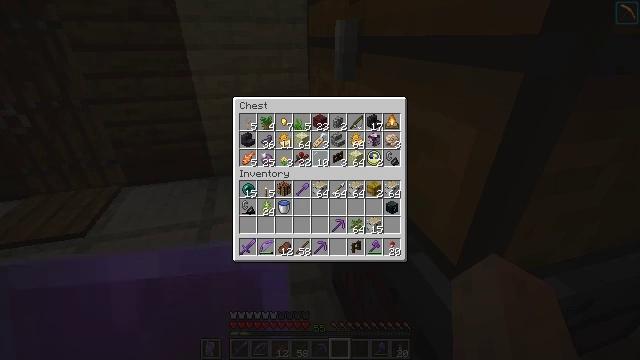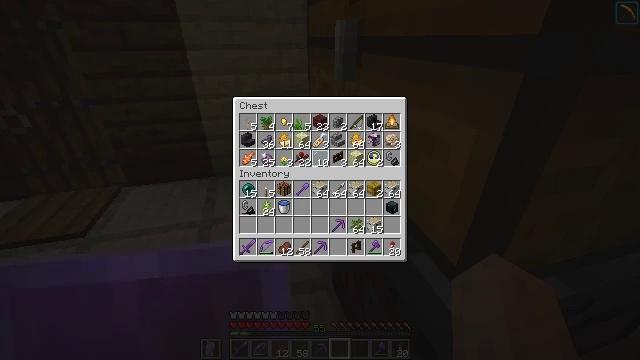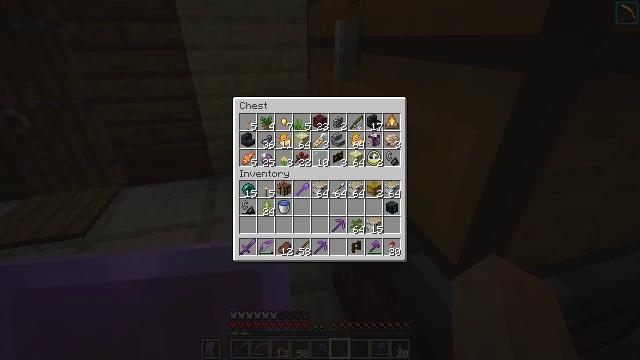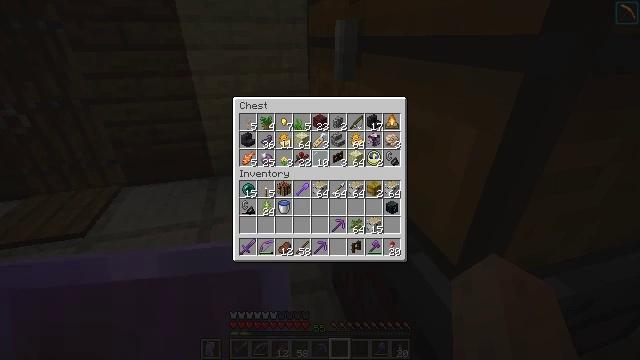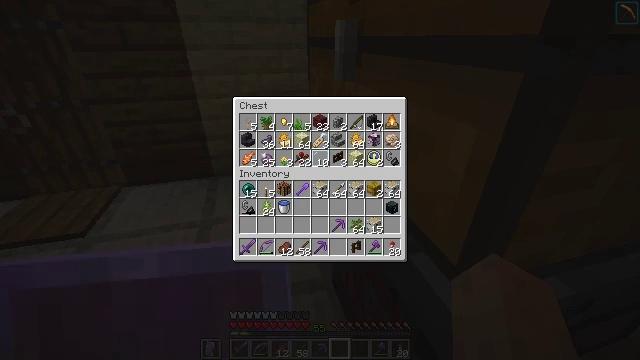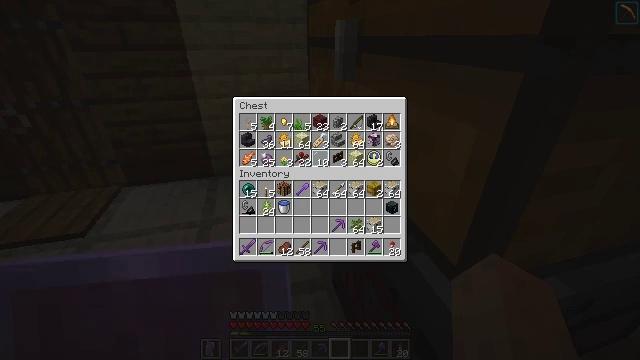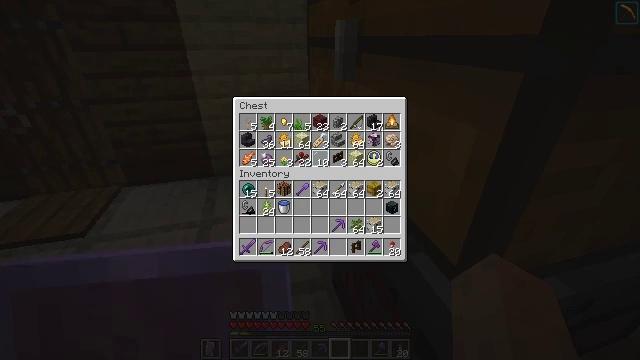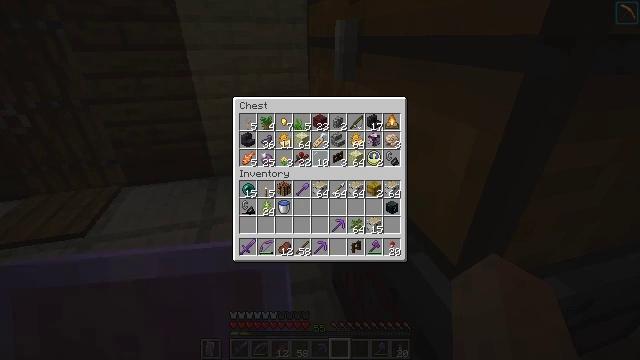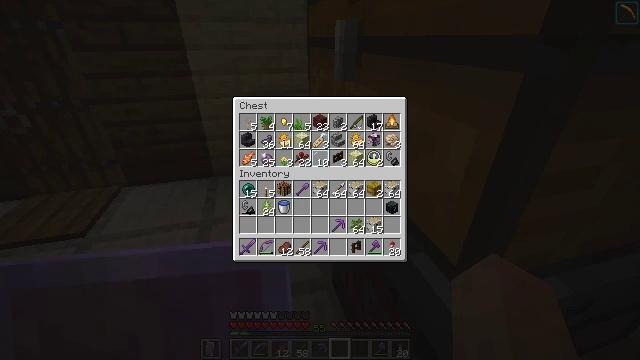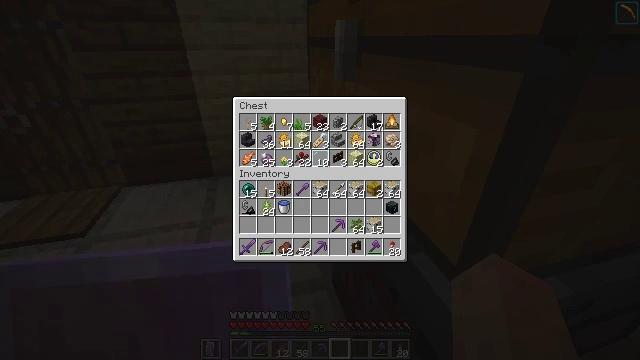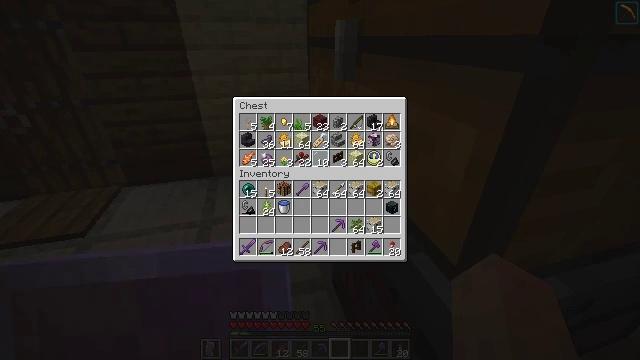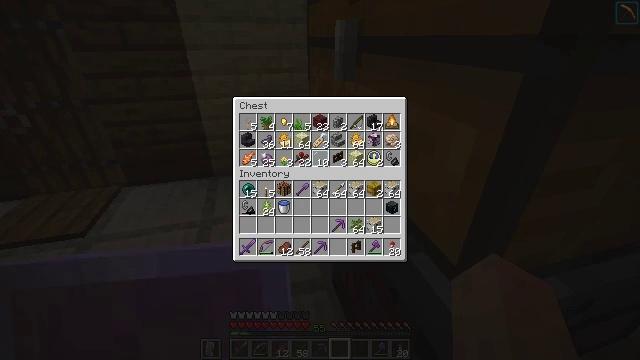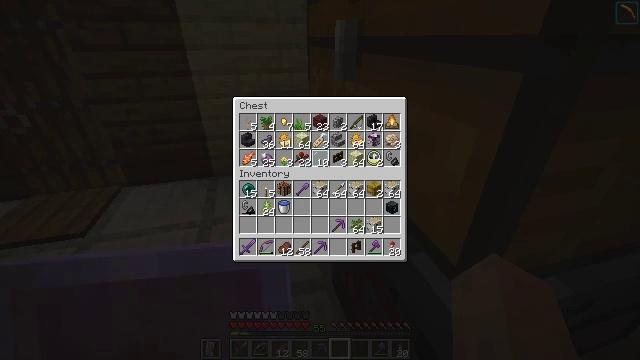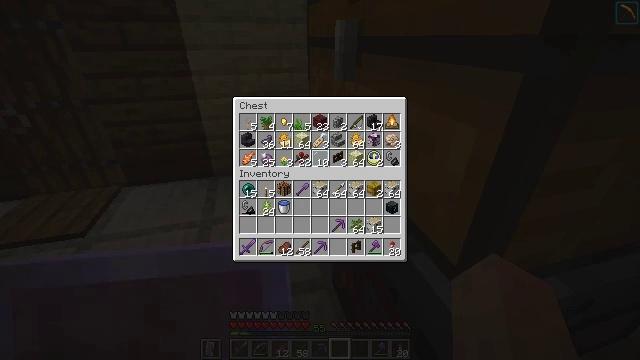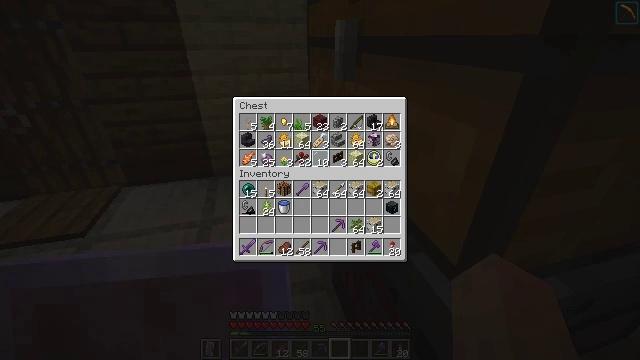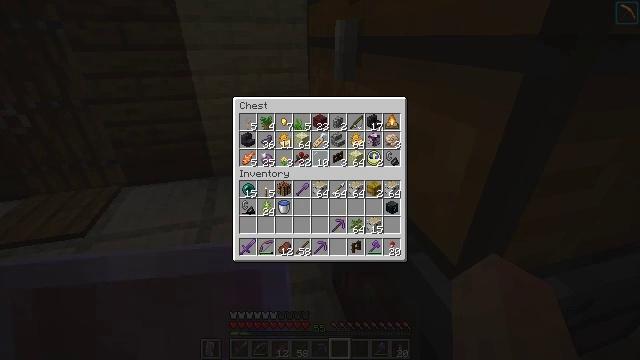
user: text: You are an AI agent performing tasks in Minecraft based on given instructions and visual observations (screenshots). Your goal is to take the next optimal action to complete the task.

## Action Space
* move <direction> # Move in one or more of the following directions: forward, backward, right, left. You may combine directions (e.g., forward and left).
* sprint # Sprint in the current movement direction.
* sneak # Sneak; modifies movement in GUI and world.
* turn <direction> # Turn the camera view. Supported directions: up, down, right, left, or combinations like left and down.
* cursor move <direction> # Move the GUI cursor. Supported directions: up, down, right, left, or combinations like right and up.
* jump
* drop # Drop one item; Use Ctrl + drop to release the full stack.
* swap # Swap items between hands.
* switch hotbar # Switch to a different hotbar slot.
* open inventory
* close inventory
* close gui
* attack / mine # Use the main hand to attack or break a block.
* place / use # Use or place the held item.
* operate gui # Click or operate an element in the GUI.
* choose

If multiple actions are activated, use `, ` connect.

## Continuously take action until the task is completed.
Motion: motion action
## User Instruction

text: Open the crafting table to craft a lead with string and slimeball.
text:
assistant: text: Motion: no_op
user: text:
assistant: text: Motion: no_op
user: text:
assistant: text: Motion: no_op
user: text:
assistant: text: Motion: no_op
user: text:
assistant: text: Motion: no_op
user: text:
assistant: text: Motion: no_op
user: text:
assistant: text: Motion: no_op
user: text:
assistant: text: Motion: no_op
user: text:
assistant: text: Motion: no_op
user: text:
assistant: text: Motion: no_op
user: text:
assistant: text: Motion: no_op
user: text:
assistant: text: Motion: no_op
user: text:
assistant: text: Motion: no_op
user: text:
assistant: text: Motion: no_op
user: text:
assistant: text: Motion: no_op
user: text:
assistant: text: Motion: no_op
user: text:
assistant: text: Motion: no_op
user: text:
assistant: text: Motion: no_op
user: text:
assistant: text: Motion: no_op
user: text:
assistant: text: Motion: no_op
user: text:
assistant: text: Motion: no_op
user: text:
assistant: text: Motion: no_op
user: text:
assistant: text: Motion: no_op
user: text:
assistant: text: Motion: no_op
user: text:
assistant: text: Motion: no_op
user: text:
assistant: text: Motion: no_op
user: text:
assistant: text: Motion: no_op
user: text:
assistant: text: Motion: no_op
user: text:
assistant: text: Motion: no_op
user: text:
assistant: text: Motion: no_op